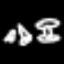
Label: hourglass